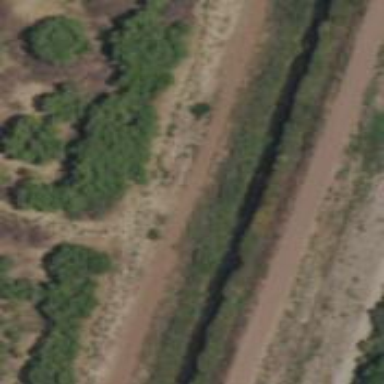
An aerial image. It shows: Track road next to man-made cutline.